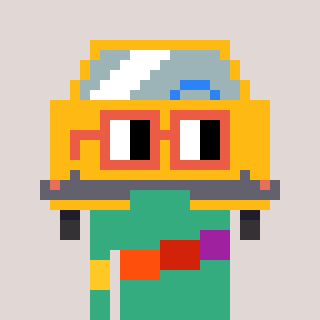
a pixel art character with square orange glasses, a taxi-shaped head and a teal-colored body on a warm background